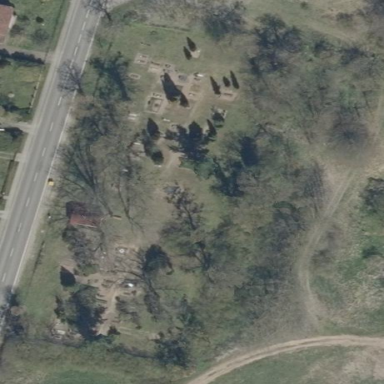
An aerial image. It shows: Cemetery.